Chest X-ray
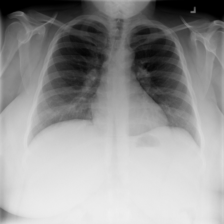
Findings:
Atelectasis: negative
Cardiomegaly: negative
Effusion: negative
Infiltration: negative
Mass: negative
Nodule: negative
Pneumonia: negative
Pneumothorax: negative
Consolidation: negative
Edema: negative
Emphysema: negative
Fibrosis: negative
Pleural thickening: negative
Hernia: negative